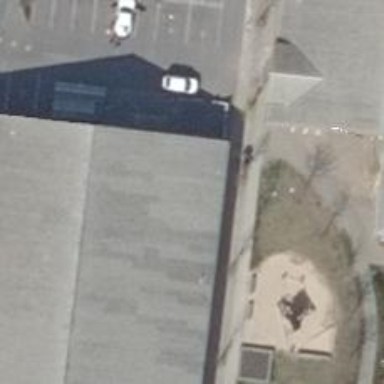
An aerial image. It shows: Cafe.